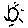
Label: sun